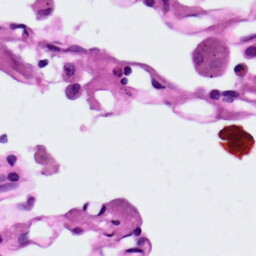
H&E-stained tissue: Lung